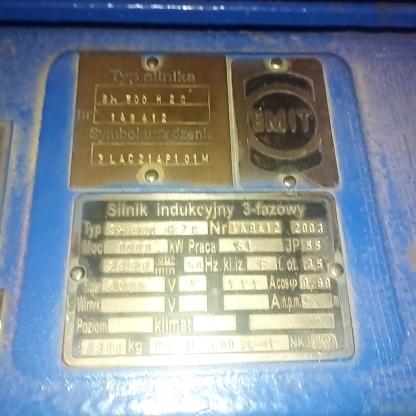
Klasa: tabliczka-znamionowa